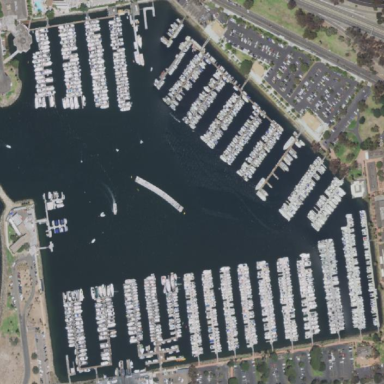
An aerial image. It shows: Marina with harbour.